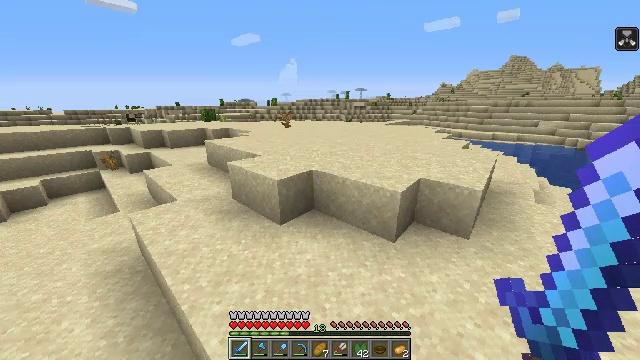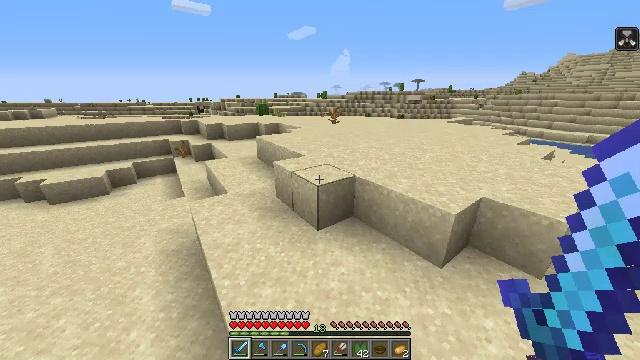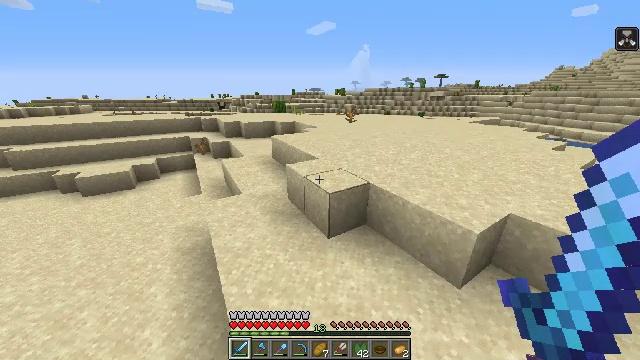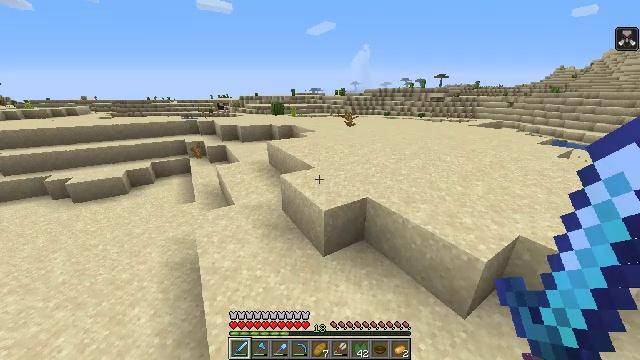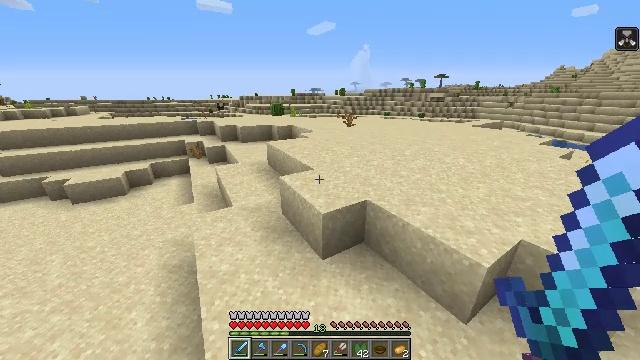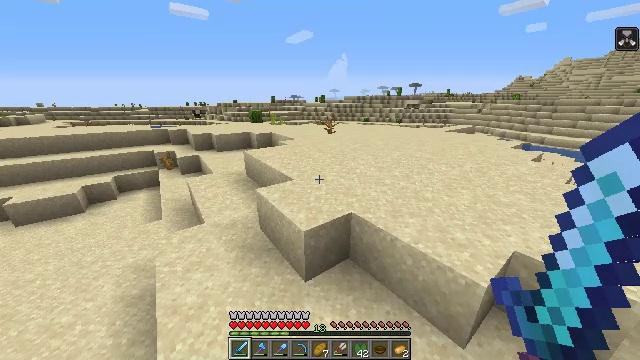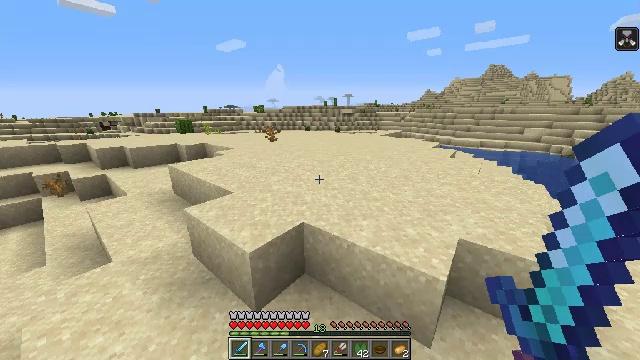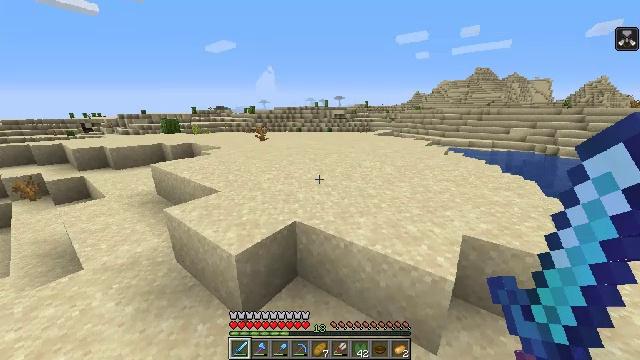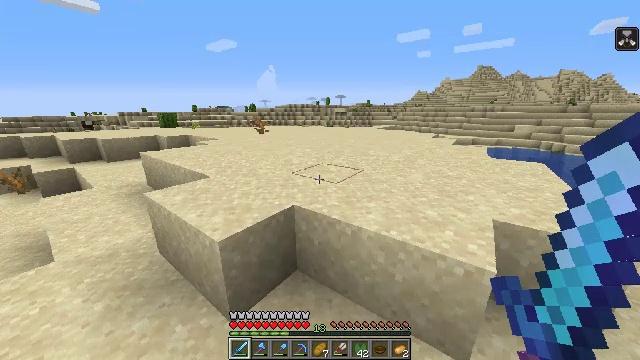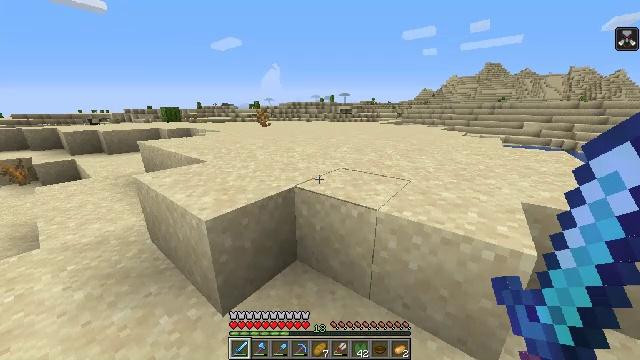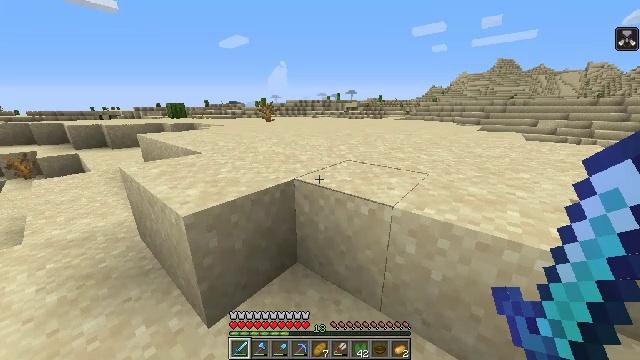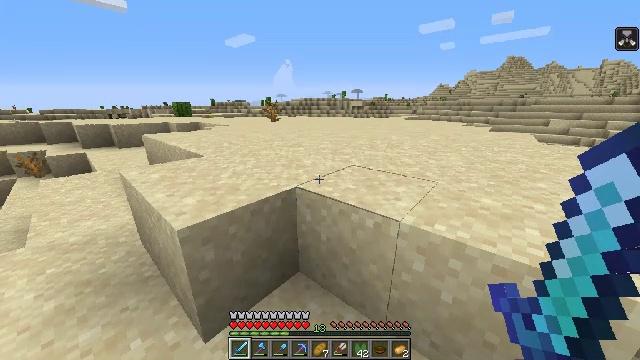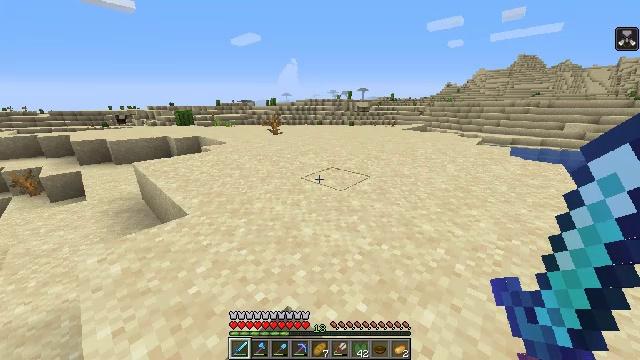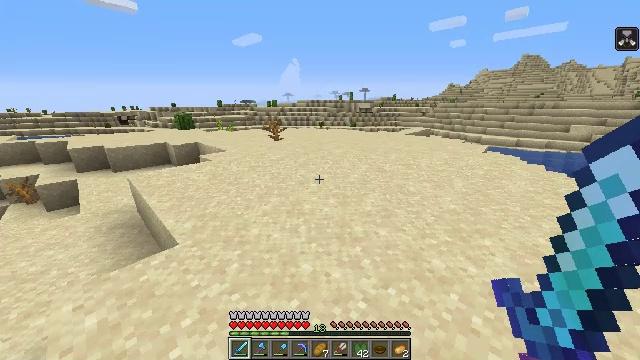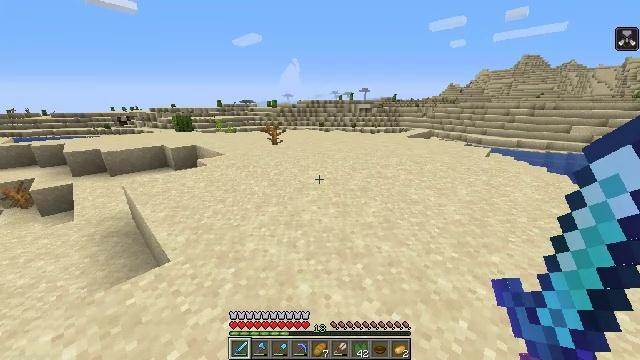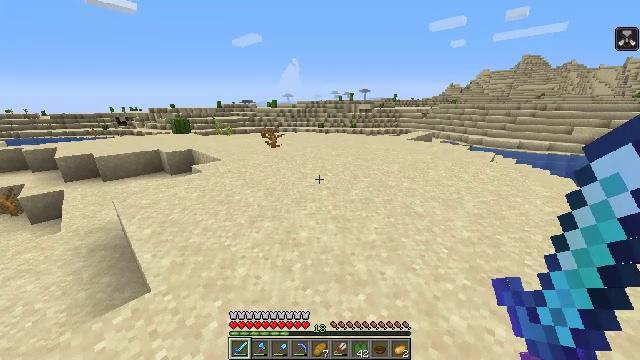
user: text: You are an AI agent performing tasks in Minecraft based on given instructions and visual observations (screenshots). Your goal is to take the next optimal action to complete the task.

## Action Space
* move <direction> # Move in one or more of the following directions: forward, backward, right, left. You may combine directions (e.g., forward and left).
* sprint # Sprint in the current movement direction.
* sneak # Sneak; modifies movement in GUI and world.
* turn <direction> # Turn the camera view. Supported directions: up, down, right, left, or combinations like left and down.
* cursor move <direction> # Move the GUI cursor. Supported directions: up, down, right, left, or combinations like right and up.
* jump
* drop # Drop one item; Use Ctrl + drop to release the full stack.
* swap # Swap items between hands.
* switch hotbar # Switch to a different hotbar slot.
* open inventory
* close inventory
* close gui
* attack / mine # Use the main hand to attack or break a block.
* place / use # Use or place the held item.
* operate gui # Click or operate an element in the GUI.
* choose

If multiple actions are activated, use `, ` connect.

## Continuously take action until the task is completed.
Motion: motion action
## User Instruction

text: Remove a bowl from the inventory.
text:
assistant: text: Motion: move forward and move left, turn left and down, jump
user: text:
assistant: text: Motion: move forward and move left, turn left, jump
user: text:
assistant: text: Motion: move forward and move left, jump
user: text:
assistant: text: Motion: move forward and move left, jump
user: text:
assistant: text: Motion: move forward and move left, turn right and up, jump
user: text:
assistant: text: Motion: move forward and move right, turn right and up, jump
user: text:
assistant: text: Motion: move forward and move right, turn right, jump
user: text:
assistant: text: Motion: move forward and move right, jump
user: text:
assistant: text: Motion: move forward and move right, turn left, jump
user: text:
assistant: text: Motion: move forward, turn left, jump
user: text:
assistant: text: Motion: move forward, turn left, jump
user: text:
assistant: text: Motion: move forward, turn left, jump
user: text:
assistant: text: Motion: move forward, jump
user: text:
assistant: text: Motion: move forward, jump
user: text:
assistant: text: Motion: move forward and move right, jump
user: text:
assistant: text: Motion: move forward and move right, jump
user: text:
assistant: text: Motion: move forward and move right, jump
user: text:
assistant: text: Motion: move forward and move right, jump
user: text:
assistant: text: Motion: move forward and move right, jump
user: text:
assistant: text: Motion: move forward and move right, jump
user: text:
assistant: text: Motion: move forward and move right, jump
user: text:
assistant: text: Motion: move forward, jump
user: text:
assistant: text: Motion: move forward, jump
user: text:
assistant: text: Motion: move forward, jump
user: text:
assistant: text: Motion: move forward, turn right and up, jump
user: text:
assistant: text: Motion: move forward, turn right, jump
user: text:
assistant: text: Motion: move forward, jump
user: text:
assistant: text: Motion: move forward, jump
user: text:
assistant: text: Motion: move forward, jump
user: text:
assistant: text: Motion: move forward, jump